Field crop: maize
Growth stage: 2
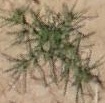
Species: salsola